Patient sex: M
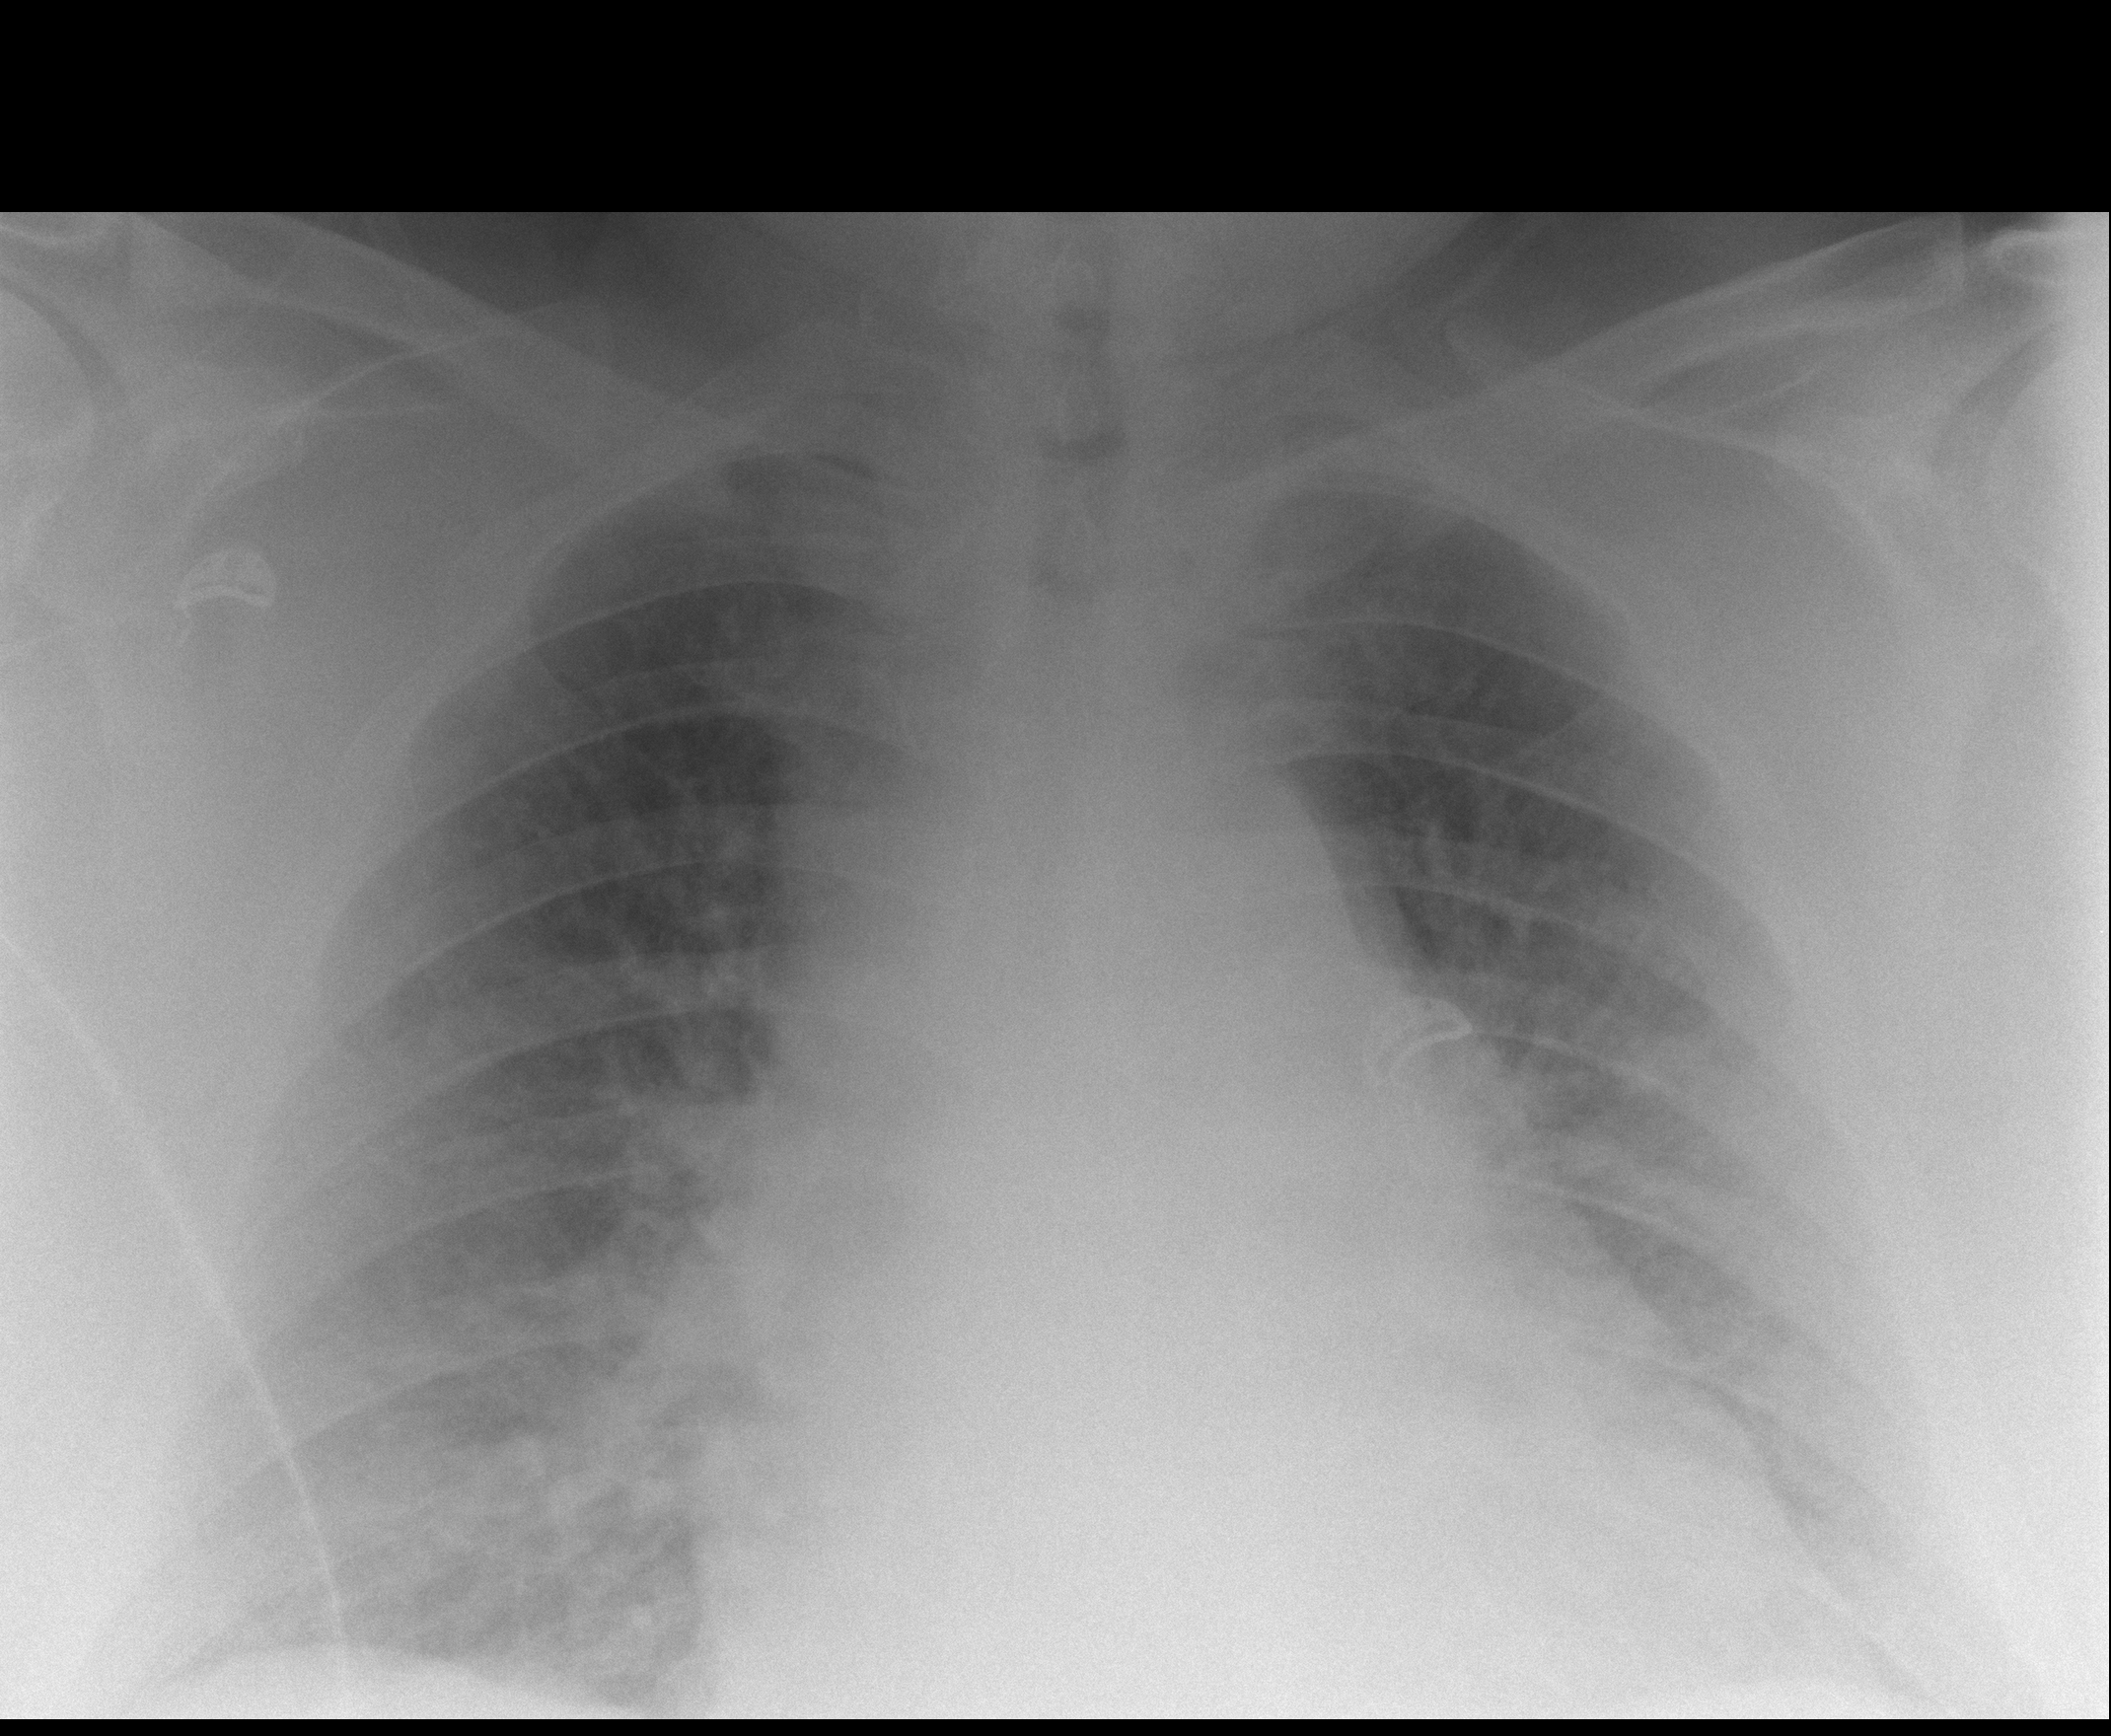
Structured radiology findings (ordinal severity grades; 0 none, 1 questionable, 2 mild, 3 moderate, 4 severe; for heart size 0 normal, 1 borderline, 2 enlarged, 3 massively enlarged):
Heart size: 3
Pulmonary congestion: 2
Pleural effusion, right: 0
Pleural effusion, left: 0
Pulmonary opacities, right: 2
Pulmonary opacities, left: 2
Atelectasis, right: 0
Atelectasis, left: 0